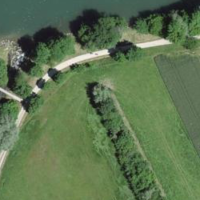
EUNIS habitat code: 25
Species observed at this site:
Prunus padus